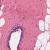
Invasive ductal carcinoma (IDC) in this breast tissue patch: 0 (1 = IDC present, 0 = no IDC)